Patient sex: F
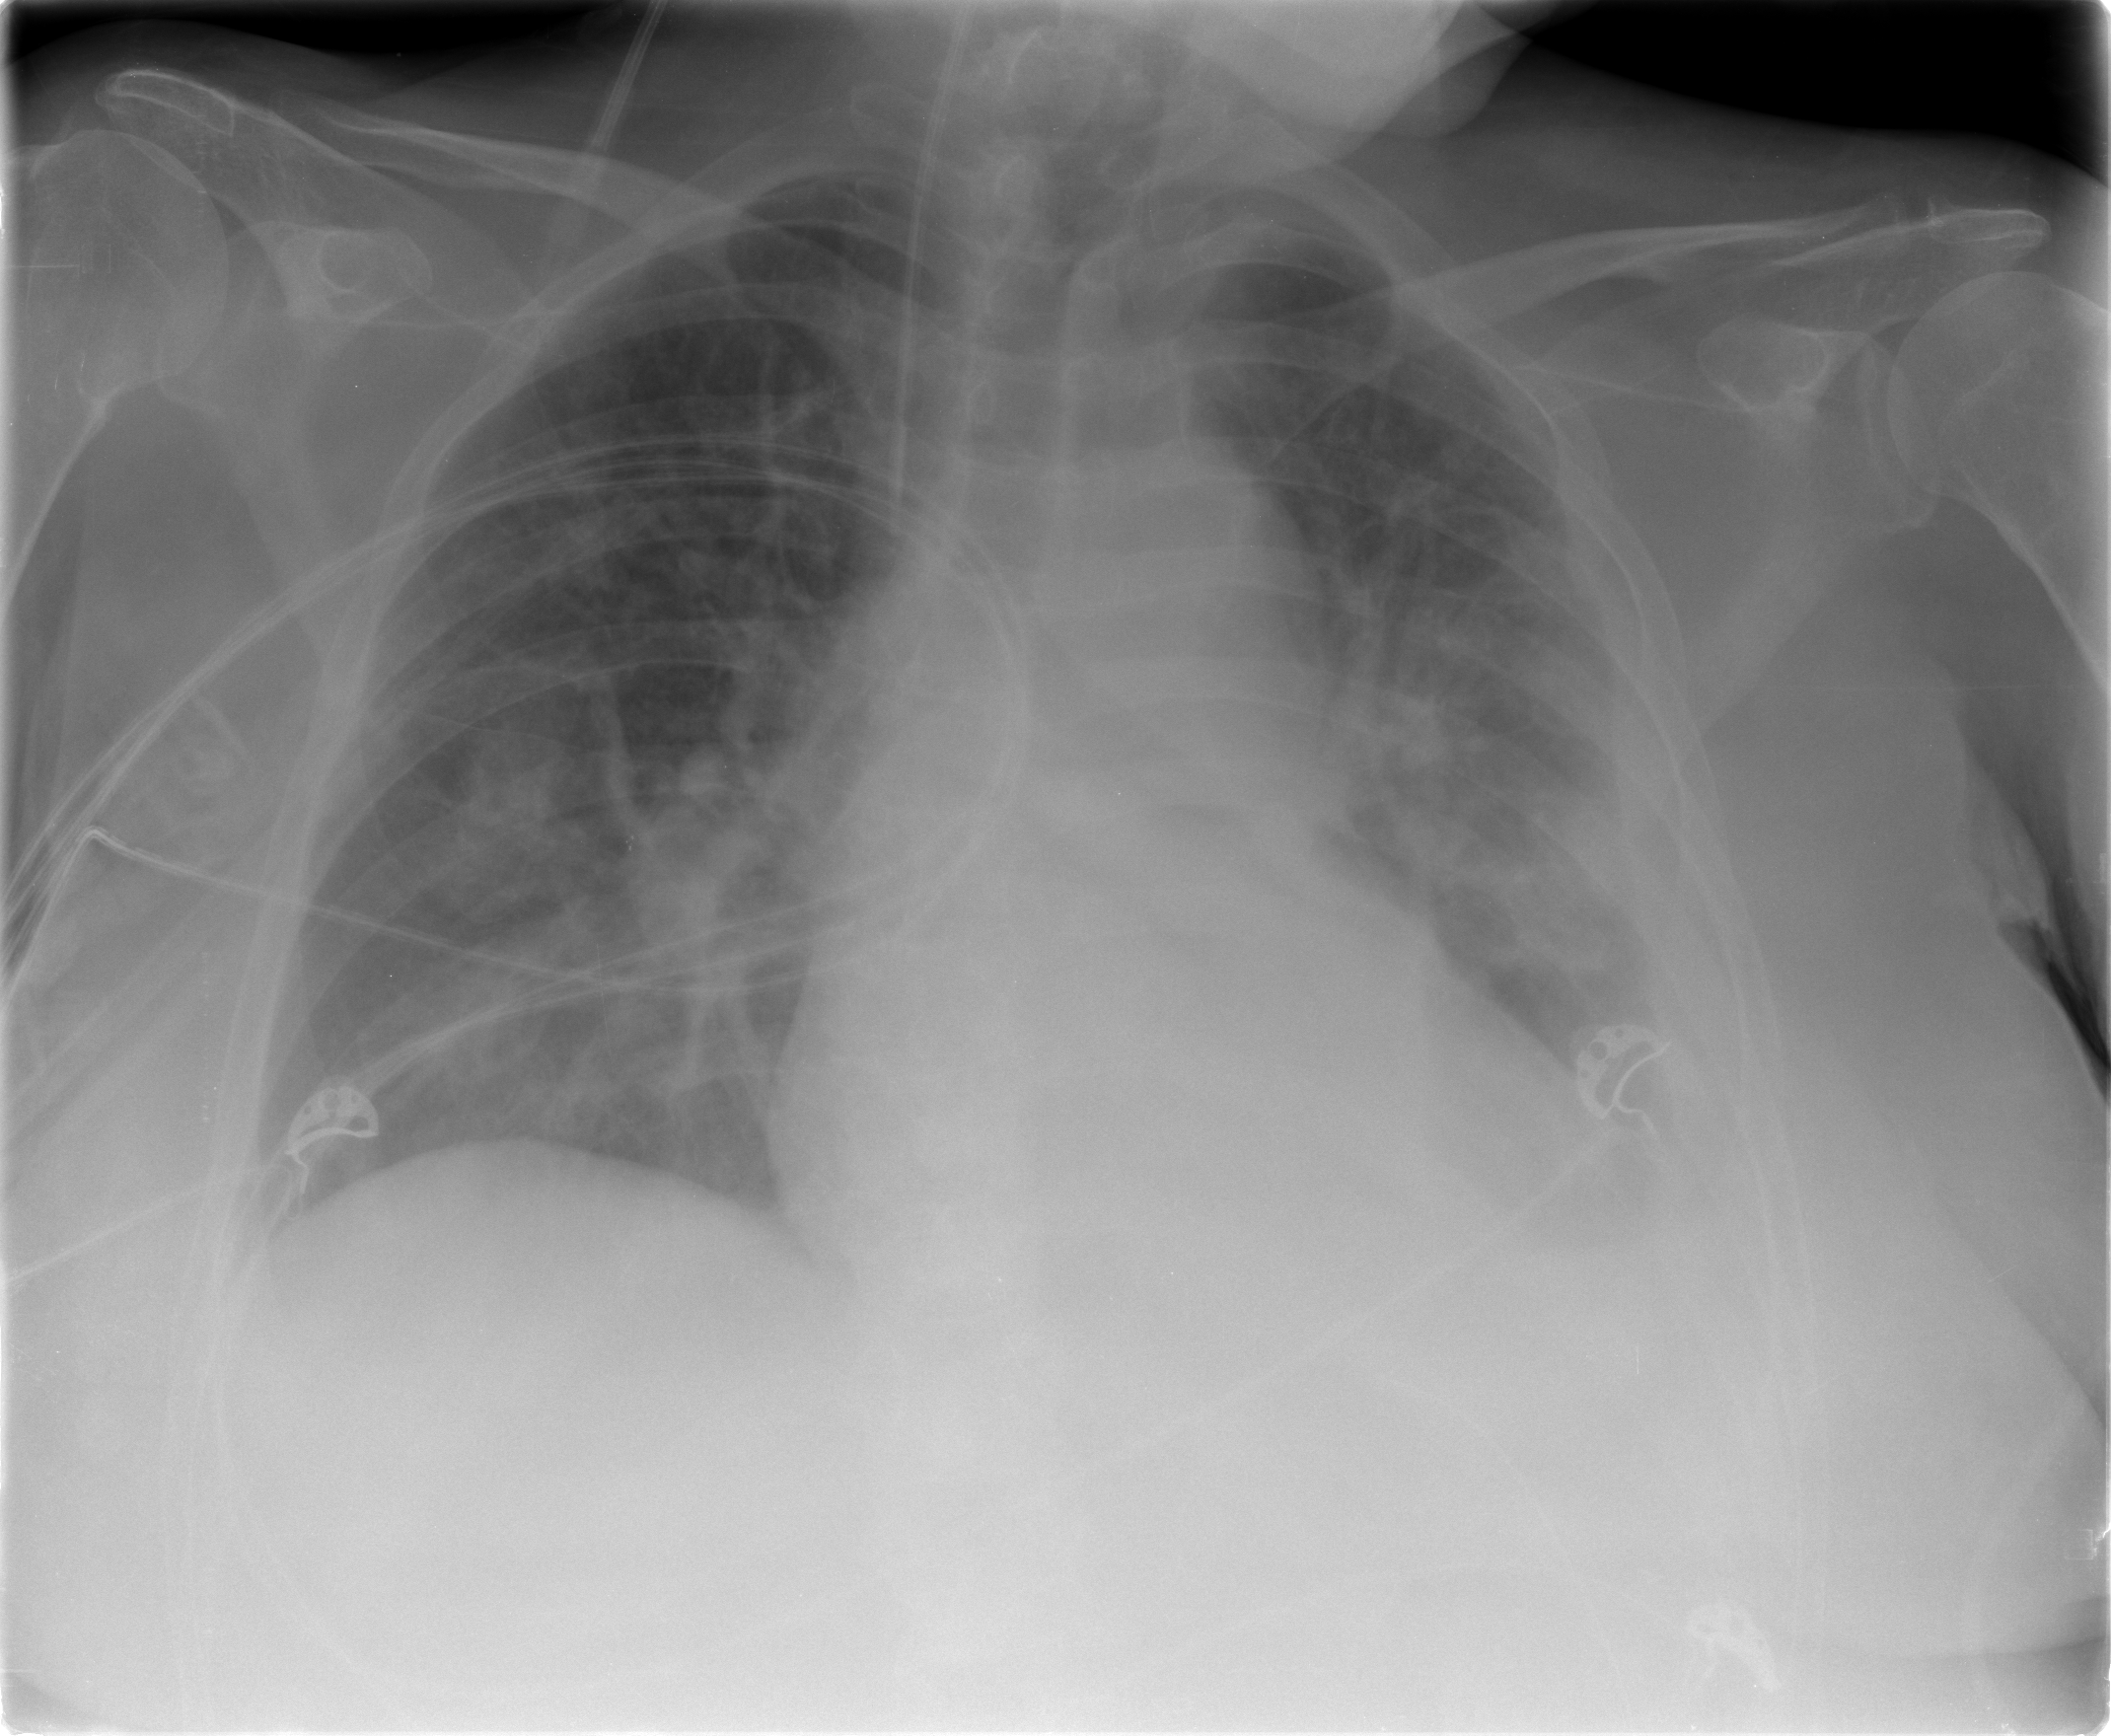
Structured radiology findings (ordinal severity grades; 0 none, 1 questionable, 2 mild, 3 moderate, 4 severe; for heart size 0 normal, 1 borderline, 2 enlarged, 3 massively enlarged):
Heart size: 2
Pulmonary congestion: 4
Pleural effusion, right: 0
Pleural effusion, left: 3
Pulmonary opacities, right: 2
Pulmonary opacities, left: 3
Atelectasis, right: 0
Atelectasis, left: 2